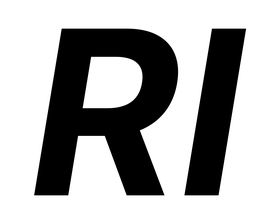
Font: Inter-Italic_Bold_Italic